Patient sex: F
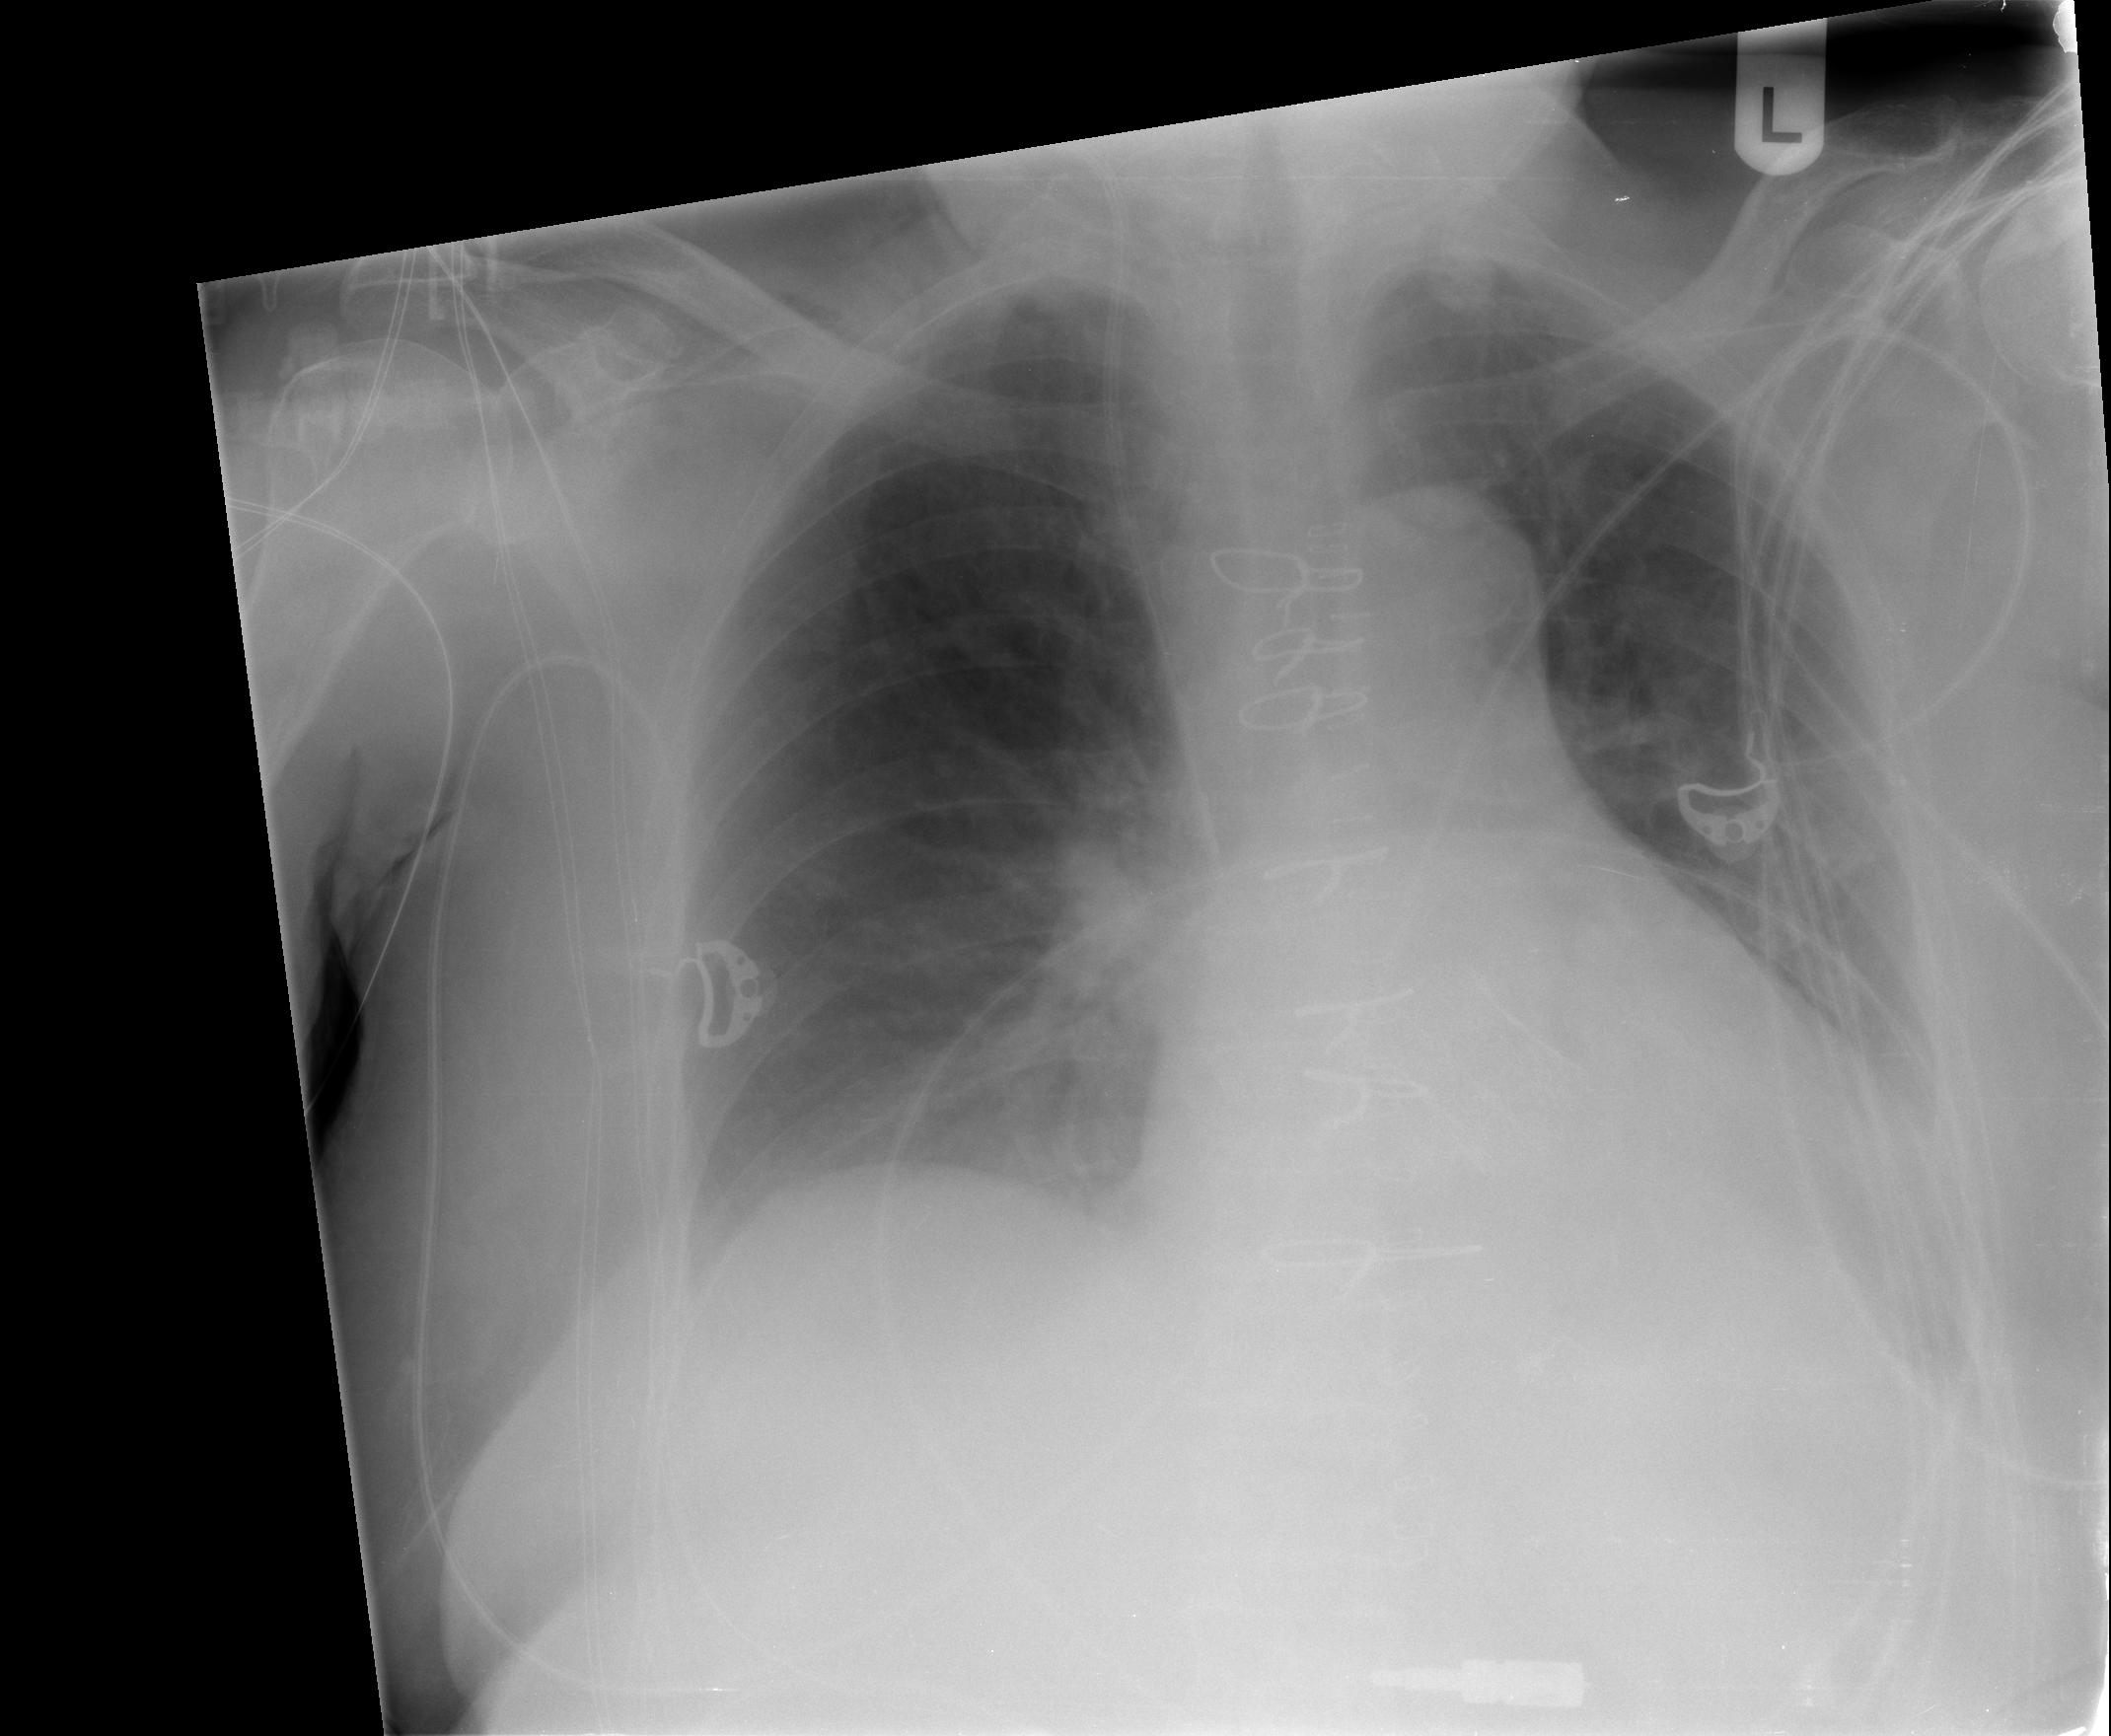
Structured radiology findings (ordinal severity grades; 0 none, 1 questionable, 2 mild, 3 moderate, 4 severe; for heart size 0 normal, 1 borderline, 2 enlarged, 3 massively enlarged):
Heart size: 1
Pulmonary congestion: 0
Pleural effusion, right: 0
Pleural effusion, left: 1
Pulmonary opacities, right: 0
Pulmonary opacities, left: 0
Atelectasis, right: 0
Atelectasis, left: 1